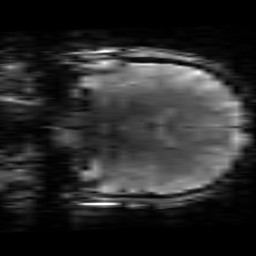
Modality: T2starw
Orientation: coronal
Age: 26
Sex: male
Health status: healthy
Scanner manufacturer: siemens
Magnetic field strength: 3 T
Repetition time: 0.7 s
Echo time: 0.02 s